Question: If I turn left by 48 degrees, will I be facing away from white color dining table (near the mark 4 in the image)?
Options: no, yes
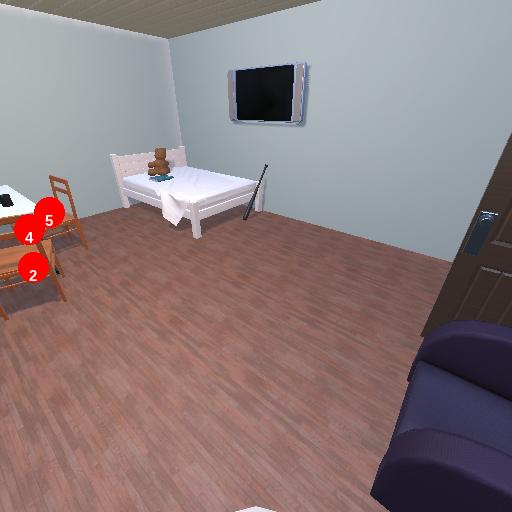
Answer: no